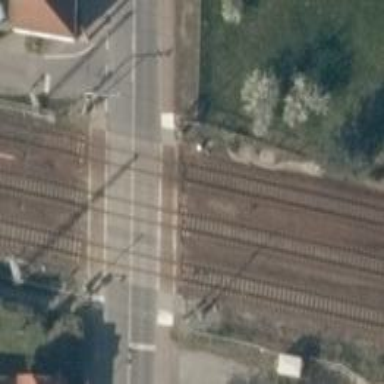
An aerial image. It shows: Level crossing along the railway with lights and saltire barriers. The crossing has double half barrier.